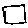
Label: square